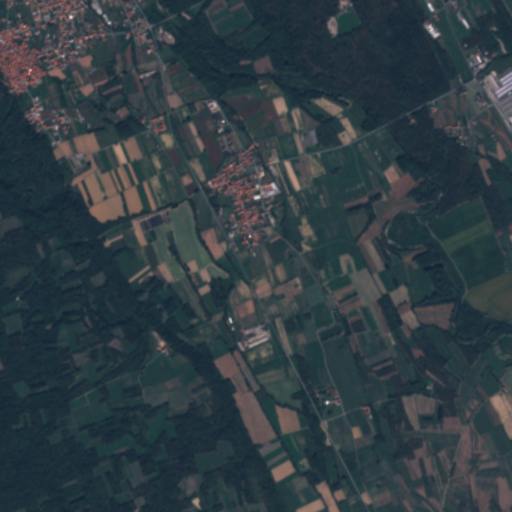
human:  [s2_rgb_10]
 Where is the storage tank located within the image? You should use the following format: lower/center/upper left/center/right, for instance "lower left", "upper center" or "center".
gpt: The storage tank is located in the center of the image.
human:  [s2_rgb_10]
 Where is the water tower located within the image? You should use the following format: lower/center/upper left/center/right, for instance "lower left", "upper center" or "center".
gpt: The water tower is located in the center of the image.
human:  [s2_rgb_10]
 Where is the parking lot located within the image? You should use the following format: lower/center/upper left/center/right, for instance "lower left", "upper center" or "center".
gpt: There is no parking lot in the image.